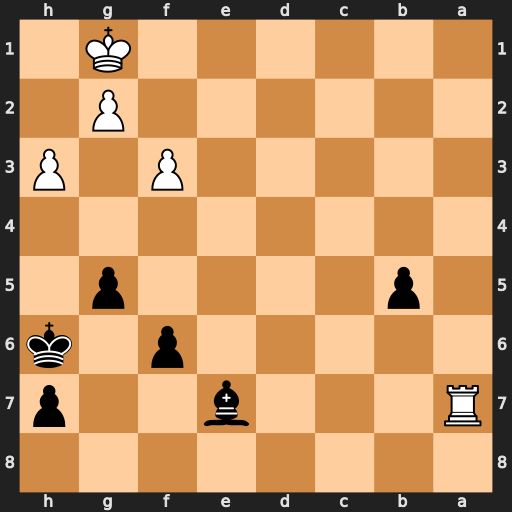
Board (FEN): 8/R3b2p/5p1k/1p4p1/8/5P1P/6P1/6K1
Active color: b
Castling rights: -
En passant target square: -
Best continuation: Bc5+ Kf1 Bxa7